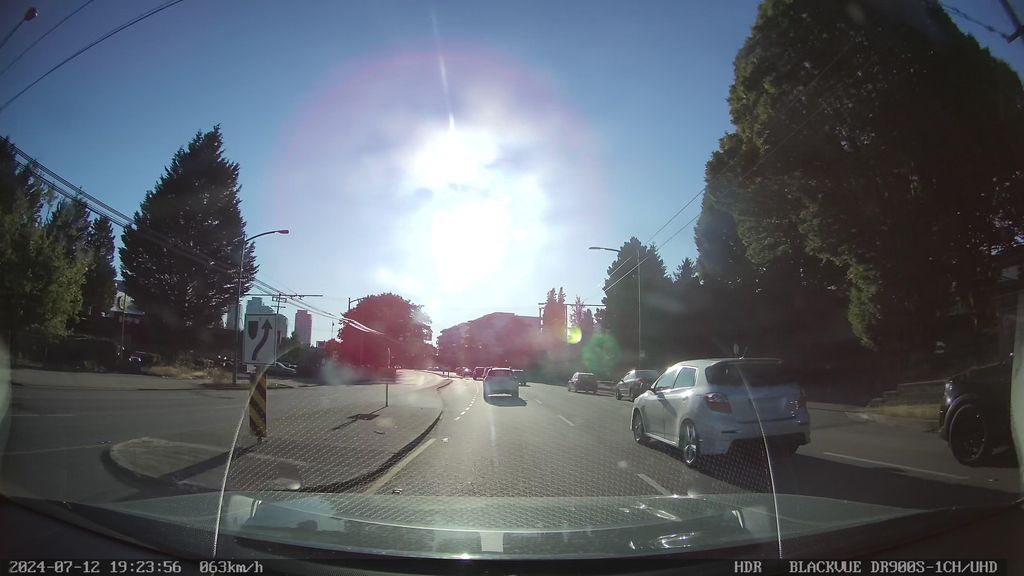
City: vancouver